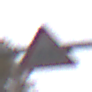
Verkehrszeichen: RadverkehrRechts
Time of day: Midday
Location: Outdoor (Nature)
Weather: Overcast
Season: Autumn
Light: Natural